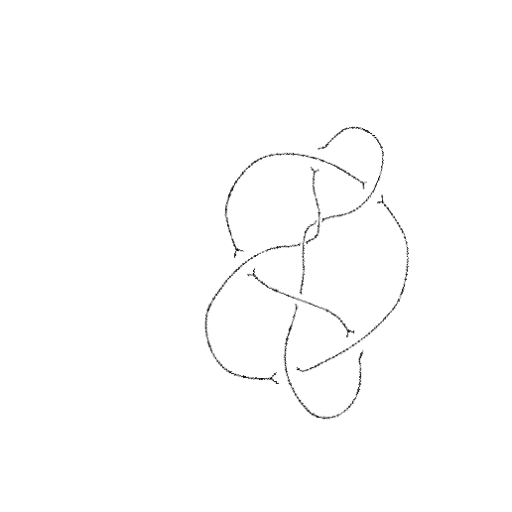
Crossing number: 8